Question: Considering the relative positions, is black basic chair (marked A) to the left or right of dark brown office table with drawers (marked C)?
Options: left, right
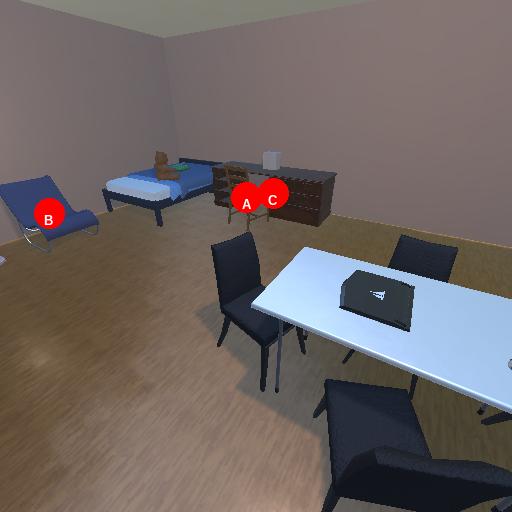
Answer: left